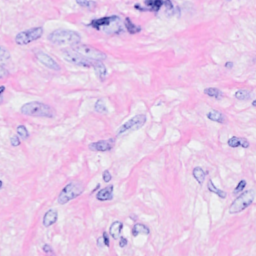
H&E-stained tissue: Breast